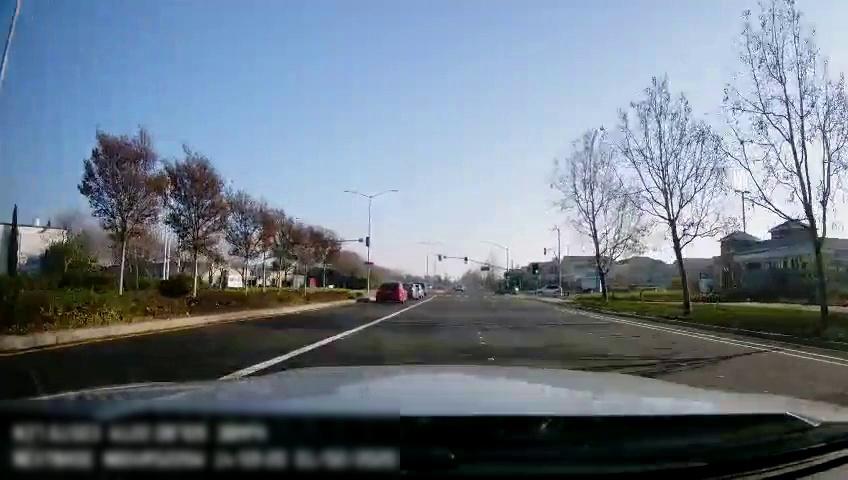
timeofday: Day
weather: Sunny
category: Drivable Space
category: Vehicles | SUV
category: Vehicles | SUV
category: Vehicles | SUV
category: Vehicles | Car
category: Vehicles | Car
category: Vehicles | Car
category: Lanes | Alternate Lane
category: Lanes | Current Lane
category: Lanes | Current Lane
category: Lanes | Current Lane
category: Lanes | Alternate Lane